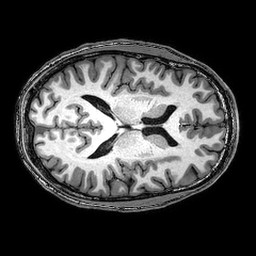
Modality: T1w
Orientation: axial
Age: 19
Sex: male
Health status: healthy
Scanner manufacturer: philips
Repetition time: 0.008297 s
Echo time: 0.00381 s